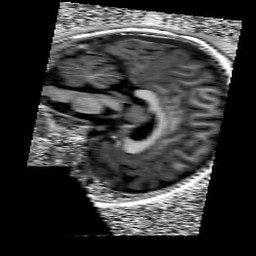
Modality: UNIT1
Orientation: sagittal
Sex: male
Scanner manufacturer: siemens
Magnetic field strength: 3 T
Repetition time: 5 s
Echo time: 0.00368 s